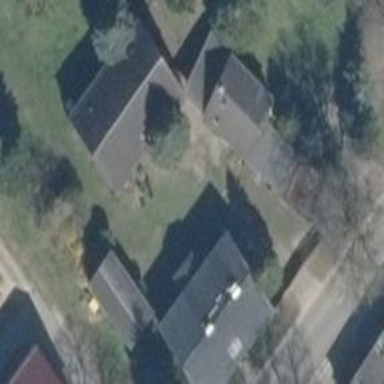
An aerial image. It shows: Detached building.